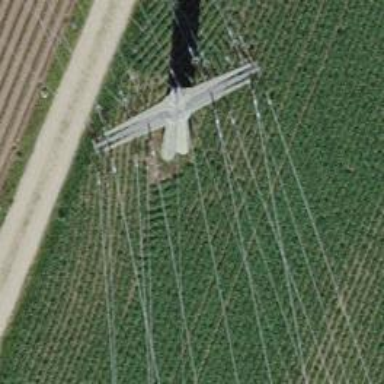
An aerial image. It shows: Power line in the image.